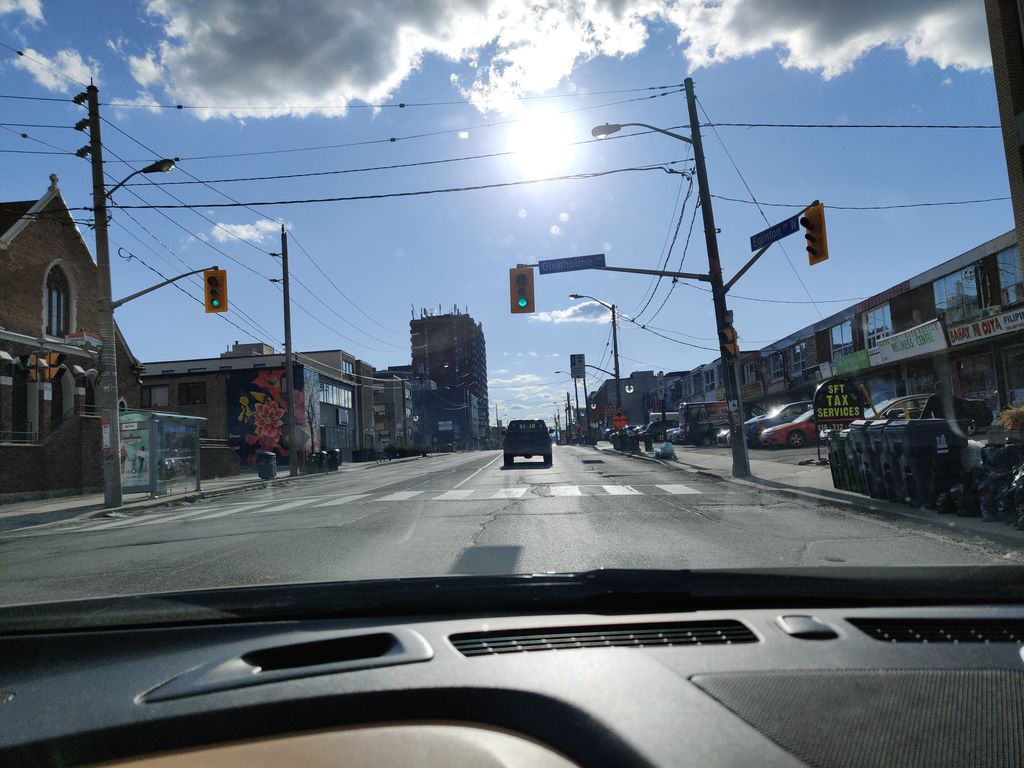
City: toronto